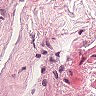
Metastatic tissue present: no